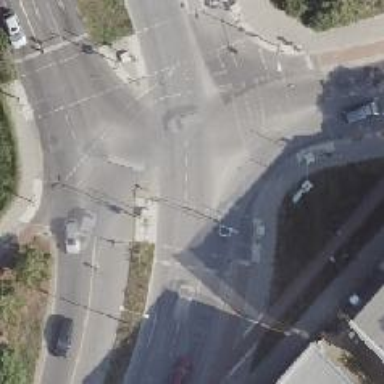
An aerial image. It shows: Crossing with traffic signals.